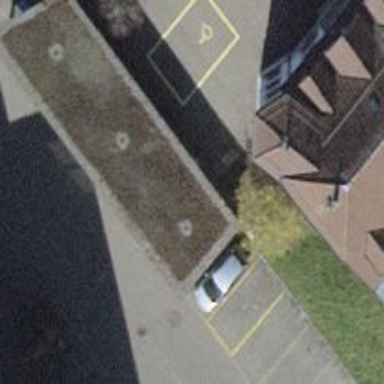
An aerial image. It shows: Car sharing facility.